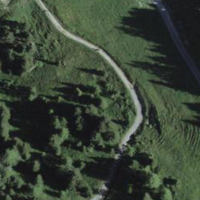
EUNIS habitat code: 43
Species observed at this site:
Echium vulgare
Turdus philomelos
Linaria cannabina
Troglodytes troglodytes
Pyrrhula pyrrhula
Fringilla coelebs
Turdus torquatus
Sylvia atricapilla
Ptyonoprogne rupestris
Spinus spinus
Turdus merula
Cuculus canorus
Erithacus rubecula
Milvus migrans
Turdus pilaris
Certhia familiaris
Phoenicurus ochruros
Nucifraga caryocatactes
Regulus regulus
Corvus corax
Motacilla alba
Periparus ater